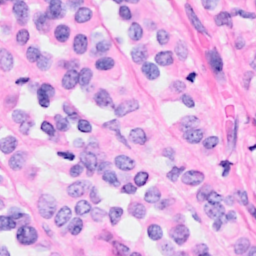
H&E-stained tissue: Breast